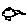
Label: bird